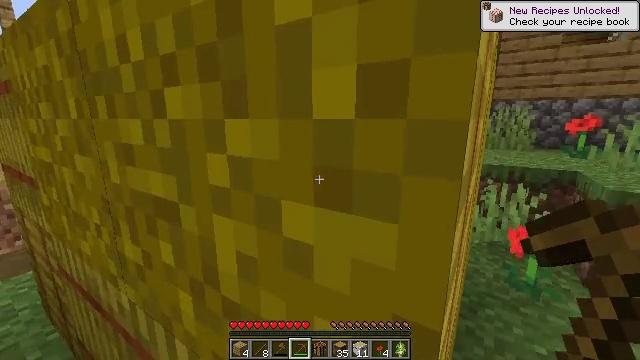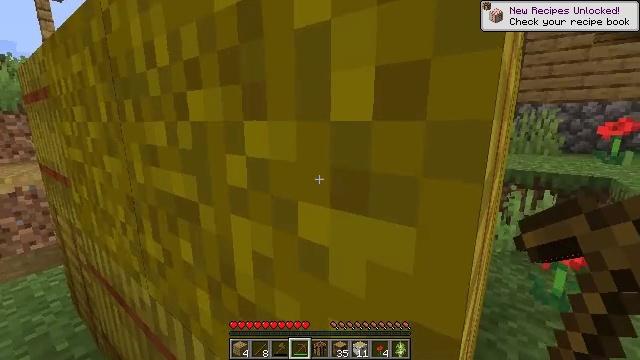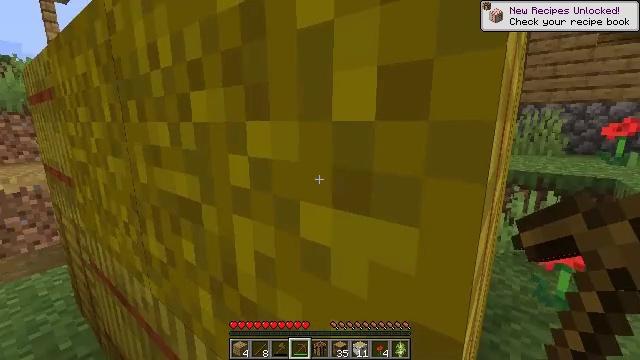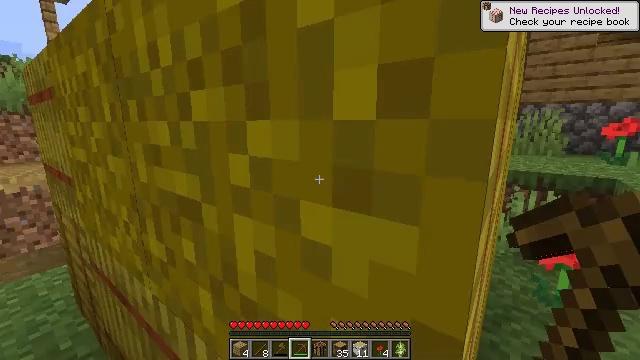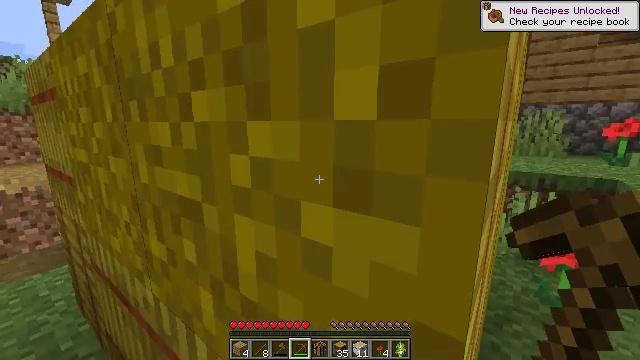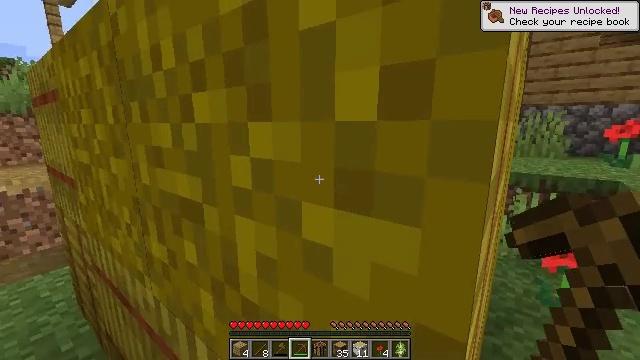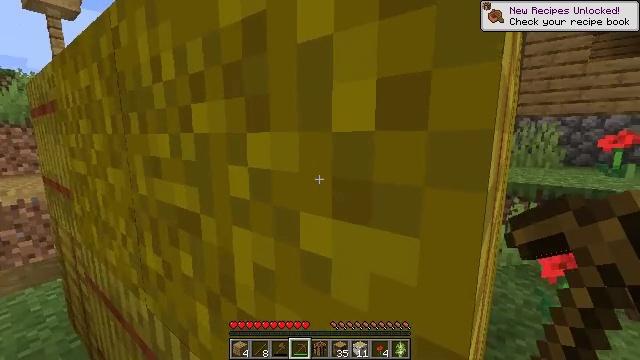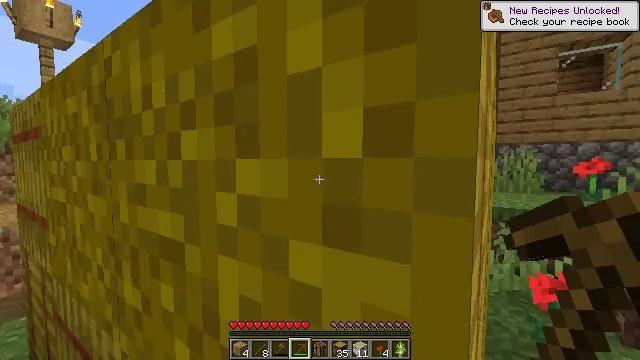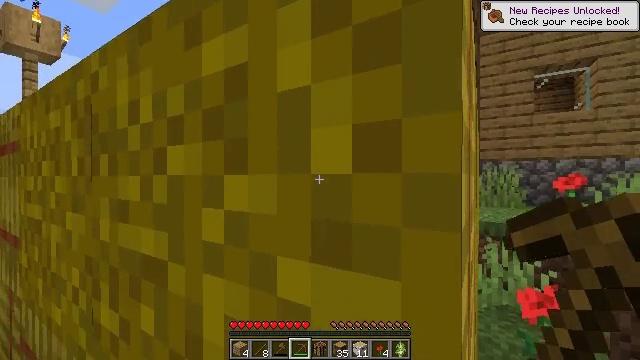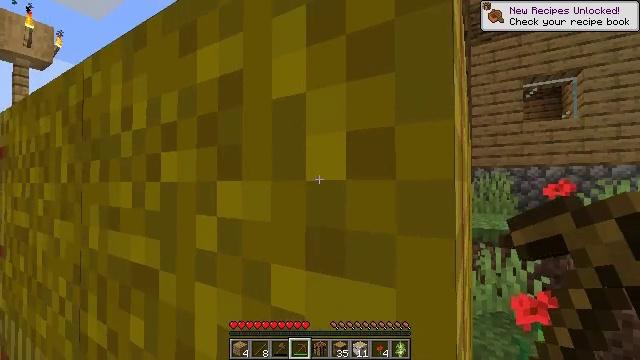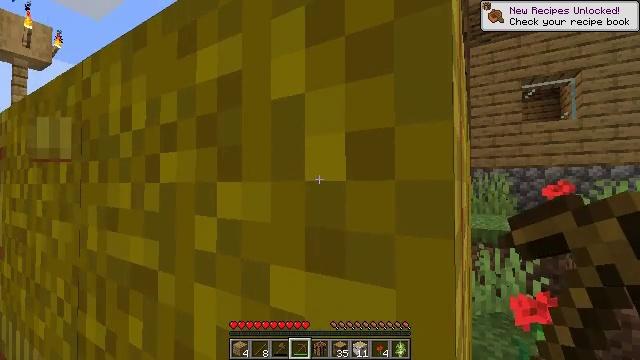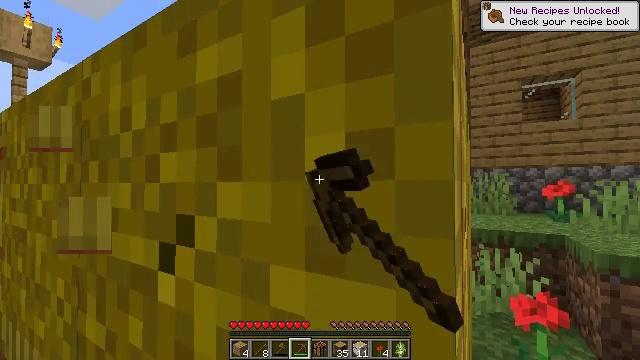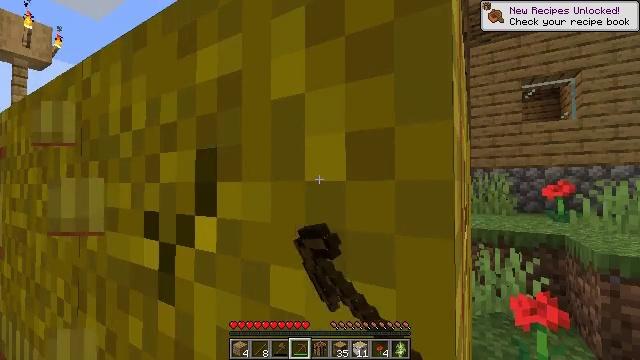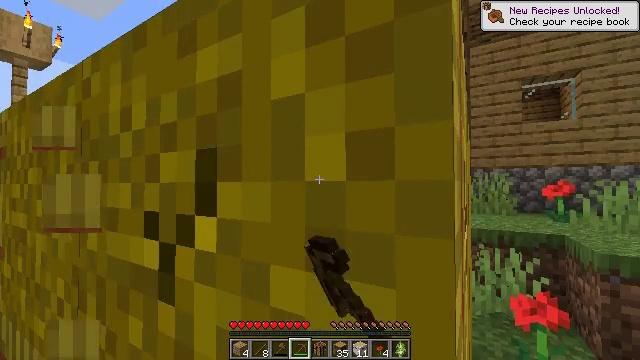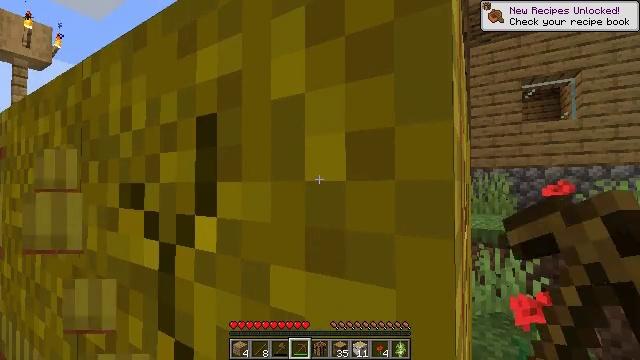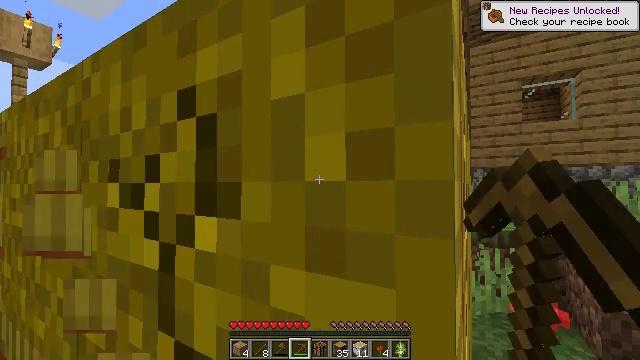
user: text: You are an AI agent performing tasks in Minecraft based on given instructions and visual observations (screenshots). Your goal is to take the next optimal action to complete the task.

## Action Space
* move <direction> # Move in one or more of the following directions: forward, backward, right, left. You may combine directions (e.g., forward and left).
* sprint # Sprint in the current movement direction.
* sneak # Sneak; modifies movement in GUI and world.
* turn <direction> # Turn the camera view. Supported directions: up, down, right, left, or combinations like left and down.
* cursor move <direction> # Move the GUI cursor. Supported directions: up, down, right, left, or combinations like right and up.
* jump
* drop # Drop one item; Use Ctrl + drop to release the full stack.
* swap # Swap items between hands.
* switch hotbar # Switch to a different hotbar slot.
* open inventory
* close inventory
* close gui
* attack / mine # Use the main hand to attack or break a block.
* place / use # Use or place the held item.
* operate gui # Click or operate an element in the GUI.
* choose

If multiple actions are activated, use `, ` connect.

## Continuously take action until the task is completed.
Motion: motion action
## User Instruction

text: Gather hay blocks from the farm.
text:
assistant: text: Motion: turn left
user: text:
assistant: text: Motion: no_op
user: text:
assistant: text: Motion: no_op
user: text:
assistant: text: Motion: no_op
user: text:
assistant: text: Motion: no_op
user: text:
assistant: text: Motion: turn up
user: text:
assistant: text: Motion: turn right and up
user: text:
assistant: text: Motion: turn right and up
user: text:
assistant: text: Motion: turn right and up
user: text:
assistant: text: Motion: attack / mine
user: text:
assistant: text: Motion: attack / mine
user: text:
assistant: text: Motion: attack / mine
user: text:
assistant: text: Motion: attack / mine
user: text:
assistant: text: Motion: attack / mine
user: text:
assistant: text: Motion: attack / mine
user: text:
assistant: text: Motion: attack / mine
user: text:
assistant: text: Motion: attack / mine
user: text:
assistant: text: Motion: attack / mine
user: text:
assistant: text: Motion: attack / mine
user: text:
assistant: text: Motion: attack / mine
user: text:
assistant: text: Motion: attack / mine
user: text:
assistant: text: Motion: attack / mine
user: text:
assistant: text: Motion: attack / mine
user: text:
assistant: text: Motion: attack / mine
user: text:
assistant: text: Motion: attack / mine
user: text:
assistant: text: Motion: attack / mine
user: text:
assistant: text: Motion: attack / mine
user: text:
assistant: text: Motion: attack / mine
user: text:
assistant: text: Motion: attack / mine
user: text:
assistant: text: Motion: attack / mine